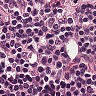
Metastatic tissue present: no